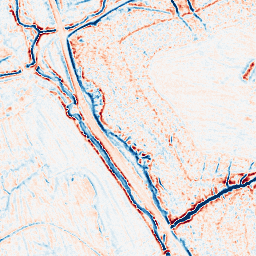
Category: edge_preserving
Decomposition family: bilateral
Decomposition parameters: d: 9
sigma_color: 50
sigma_space: 75
Upsampling method: sinc_blackman
Upsampling parameters: scale: 2
kernel_size: 8
Upsampling scale: 2